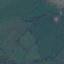
Land use / land cover class: Pasture